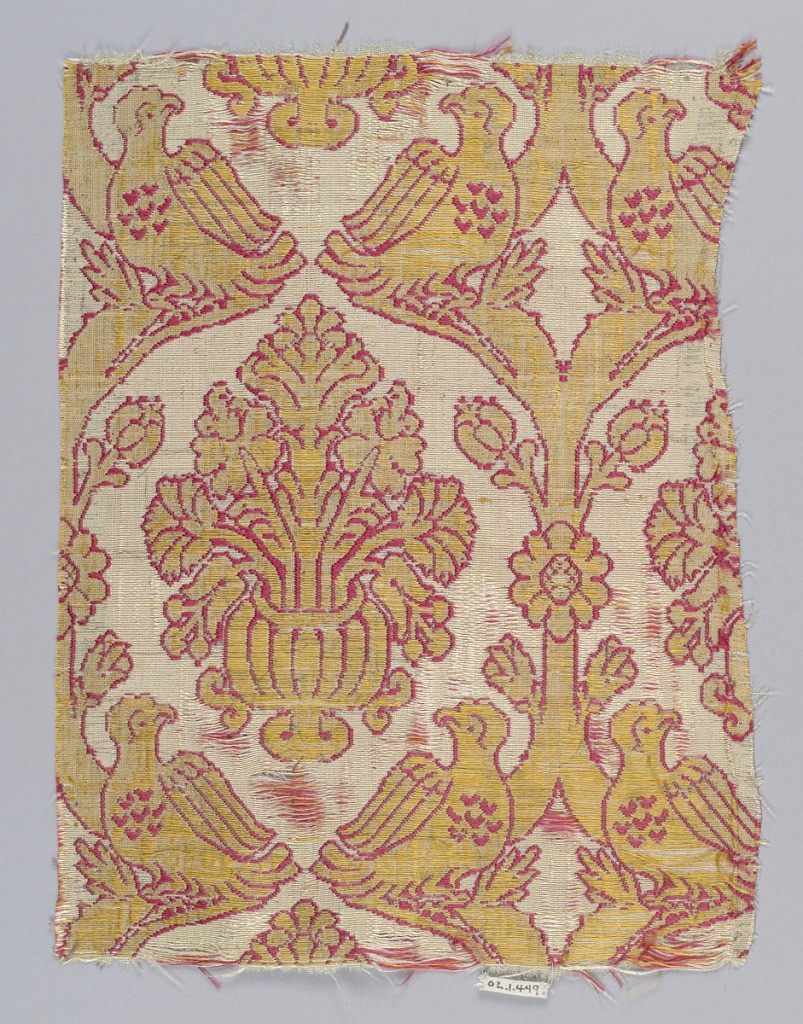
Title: Fragment
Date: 17th century
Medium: silk, metallic thread Technique: compound weave
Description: Trees with confronted birds forming lozenges containing vase forms in gold, white and red.